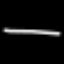
Label: line